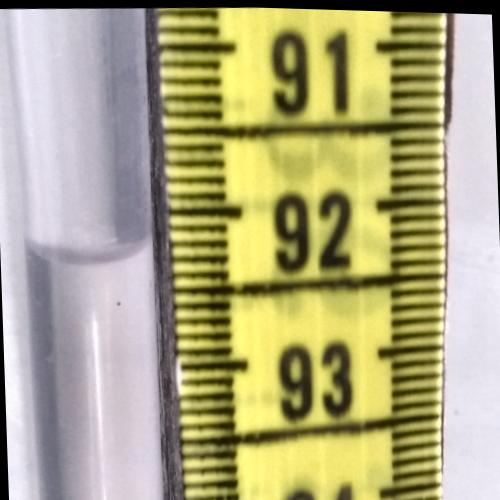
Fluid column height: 92.3 cm